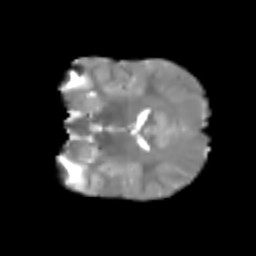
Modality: T2w
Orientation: coronal
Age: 6
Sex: male
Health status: healthy